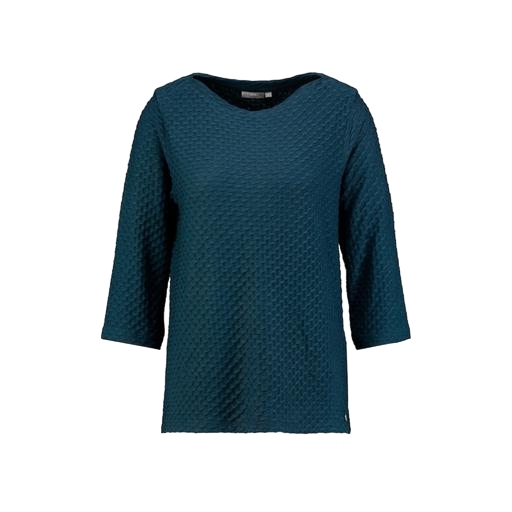
green three-quarter-sleeve top only macy, blue three-quarter-sleeve shirt, blue petite boat-neck t-shirt only macy, white background